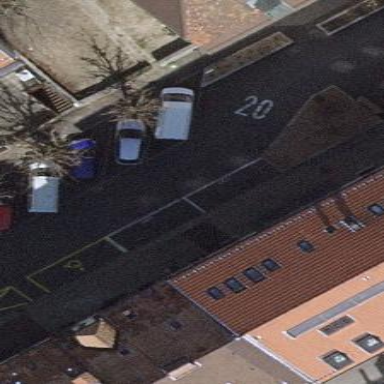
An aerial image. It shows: Diagonal street-side parking available in the area.